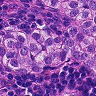
Metastatic tissue present: yes